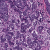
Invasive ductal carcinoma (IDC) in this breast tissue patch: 0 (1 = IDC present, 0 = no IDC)